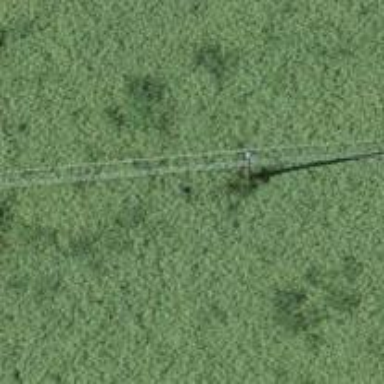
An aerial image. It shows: Power pole.